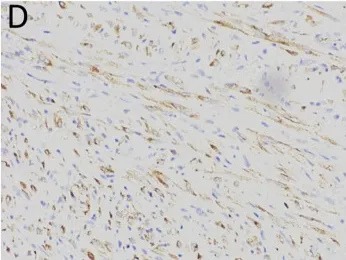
Vimentin Notes: SMA, smooth muscle actin; ALK, anaplastic lymphoma kinase.
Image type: pathology (immunostaining)